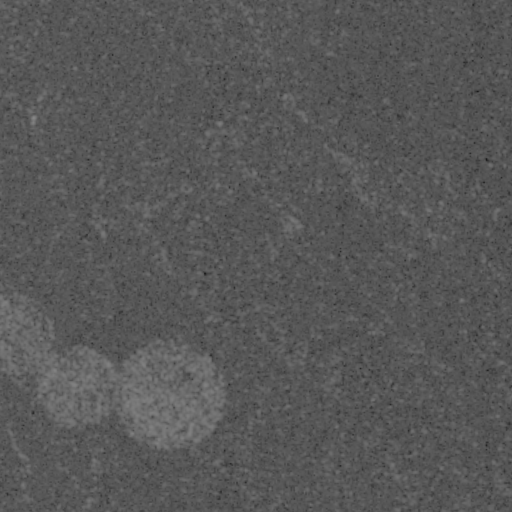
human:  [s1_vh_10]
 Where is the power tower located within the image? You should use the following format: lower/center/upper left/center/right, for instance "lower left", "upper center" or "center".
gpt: The power tower is located in the lower left of the image.
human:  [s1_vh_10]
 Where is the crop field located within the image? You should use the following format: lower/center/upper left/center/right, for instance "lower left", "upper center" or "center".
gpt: There is no crop field in the image.

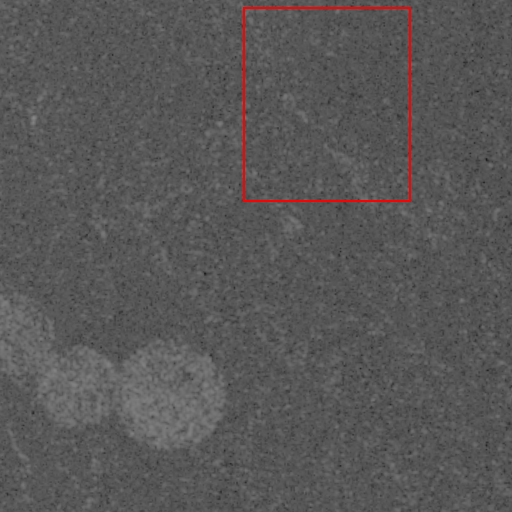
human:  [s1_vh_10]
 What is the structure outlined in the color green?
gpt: There is no green outline.
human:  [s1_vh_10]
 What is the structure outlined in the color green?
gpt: There is no structure outlined in green.